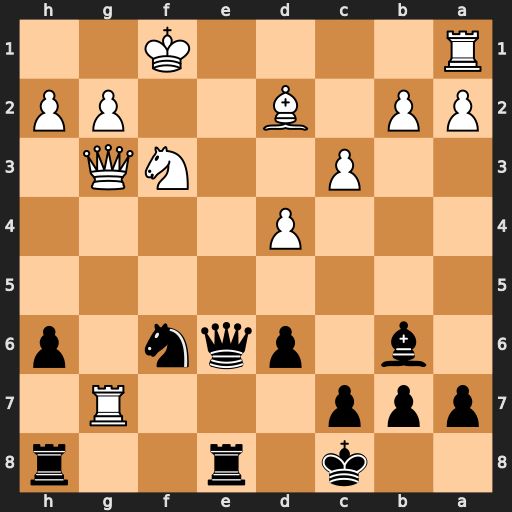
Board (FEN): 2k1r2r/ppp3R1/1b1pqn1p/8/3P4/2P2NQ1/PP1B2PP/R4K2
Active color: b
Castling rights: -
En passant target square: -
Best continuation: Nh5 Qg4 Nxg7